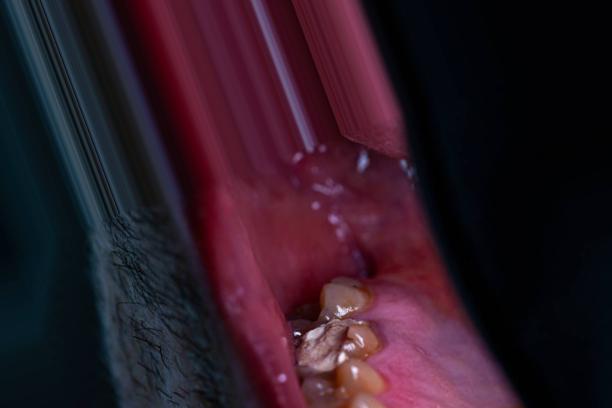
Condition: Caries